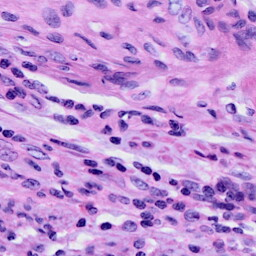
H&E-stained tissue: Cervix